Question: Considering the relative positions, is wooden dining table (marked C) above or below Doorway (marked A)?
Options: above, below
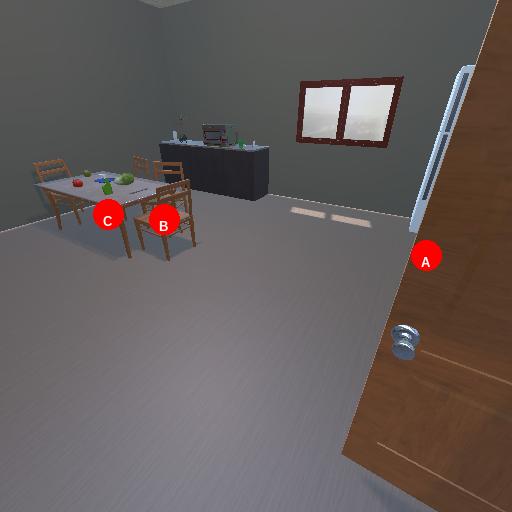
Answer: above